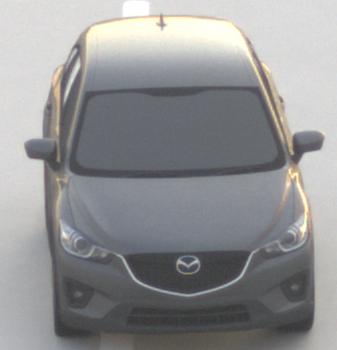
Make: Mazda
Model: CX-5 2.0 SKYACTIV-G 160
Detailed model: CX-5 (GH)
Model produced from: 2012/04
Model produced until: 2015/02
Doors: 5
Color: gray
Road condition: dry road
Daytime: sunrise or sunset
Contrast: low contrast